Question: The problem is that every time I try to create Virtual Machine it starts provisioning and stucks there (status never changes from Starting (Provisioning)).
After I refresh the Management Portal page (or sign out and in again) that VM disappear. I have been trying to create VMs with different configurations in different regions for two days now.
I have attached screenshot with the state of VM in which it stays infinitely.

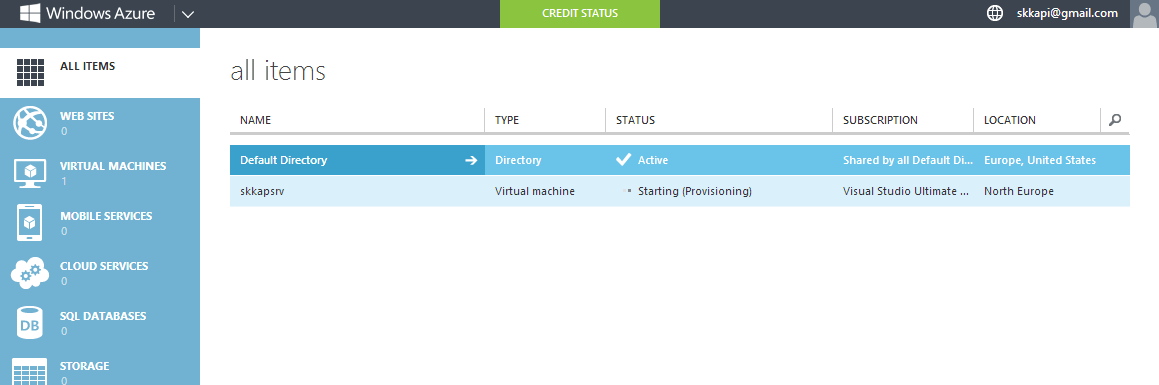
Answer: It turned out the problem was in browser - Azure Management Portal compatability. I have Chrome version 28.0.1500.95 on Windows 8, 64x. Everything worked well in IE10.